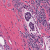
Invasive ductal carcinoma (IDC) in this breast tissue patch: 0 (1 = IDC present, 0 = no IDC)